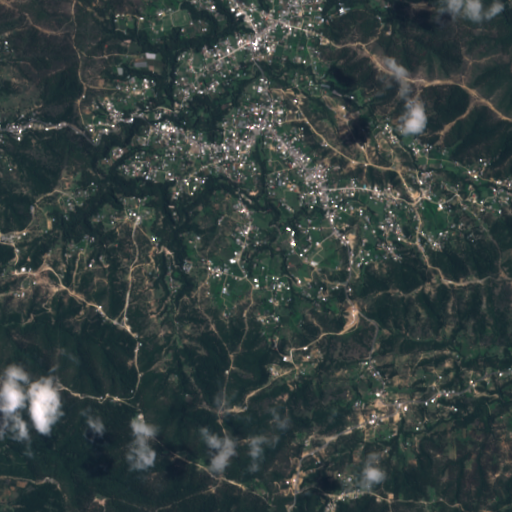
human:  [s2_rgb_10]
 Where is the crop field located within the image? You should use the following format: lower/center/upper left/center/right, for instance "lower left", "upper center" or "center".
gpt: The crop field is located in the upper right of the image.
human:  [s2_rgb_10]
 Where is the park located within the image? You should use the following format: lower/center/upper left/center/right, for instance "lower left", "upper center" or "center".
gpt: The park is located in the upper center of the image.
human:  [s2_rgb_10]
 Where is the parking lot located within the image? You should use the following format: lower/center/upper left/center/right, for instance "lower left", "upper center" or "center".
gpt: The parking lot is located in the upper right of the image.
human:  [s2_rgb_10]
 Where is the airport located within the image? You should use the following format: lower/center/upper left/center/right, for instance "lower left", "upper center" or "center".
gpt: There is no airport in the image.